Interaction volume radius: 5 \u00c5
Interaction volume height: 15 \u00c5
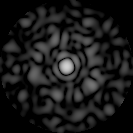
Disorder parameter: 0.8375